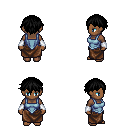
a pixel art fantasy rpg character, female body template, human, dark skin, blue vest, robe skirt, black short bangs hairstyle, white cloth bracers, four views (front, back, left, right), 2x2 character sprite sheet, small pixel art, hard edges, no anti-aliasing